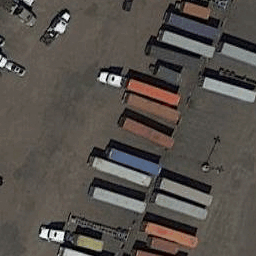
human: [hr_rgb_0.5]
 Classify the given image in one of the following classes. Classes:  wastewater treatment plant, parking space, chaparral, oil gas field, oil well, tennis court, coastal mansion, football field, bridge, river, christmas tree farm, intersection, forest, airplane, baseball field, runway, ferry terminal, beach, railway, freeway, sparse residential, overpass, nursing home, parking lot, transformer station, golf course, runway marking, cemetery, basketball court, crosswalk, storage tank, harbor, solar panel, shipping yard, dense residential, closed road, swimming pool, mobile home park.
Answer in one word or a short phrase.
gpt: shipping yard